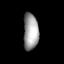
Tissue: lung
Cell type: Endothelial cells
Senescence score: 0.5444
Nuclear area (px): 539
Mean DAPI intensity: 158.937